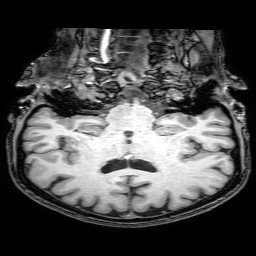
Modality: T1w
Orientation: sagittal
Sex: female
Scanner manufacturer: philips
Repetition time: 0.008213 s
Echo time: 0.00377 s